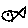
Label: fish